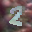
Label: 2